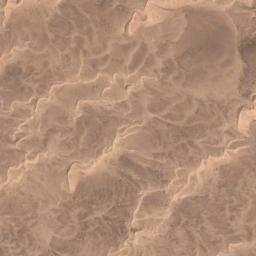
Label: desert